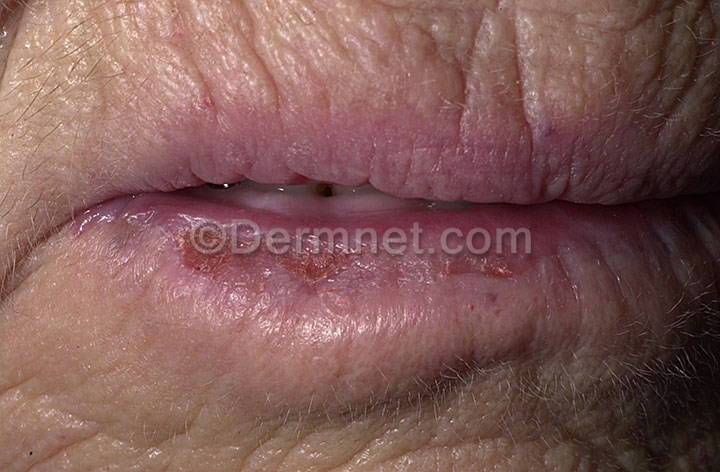
Disease: Actinic Keratosis Basal Cell Carcinoma and other Malignant Lesions